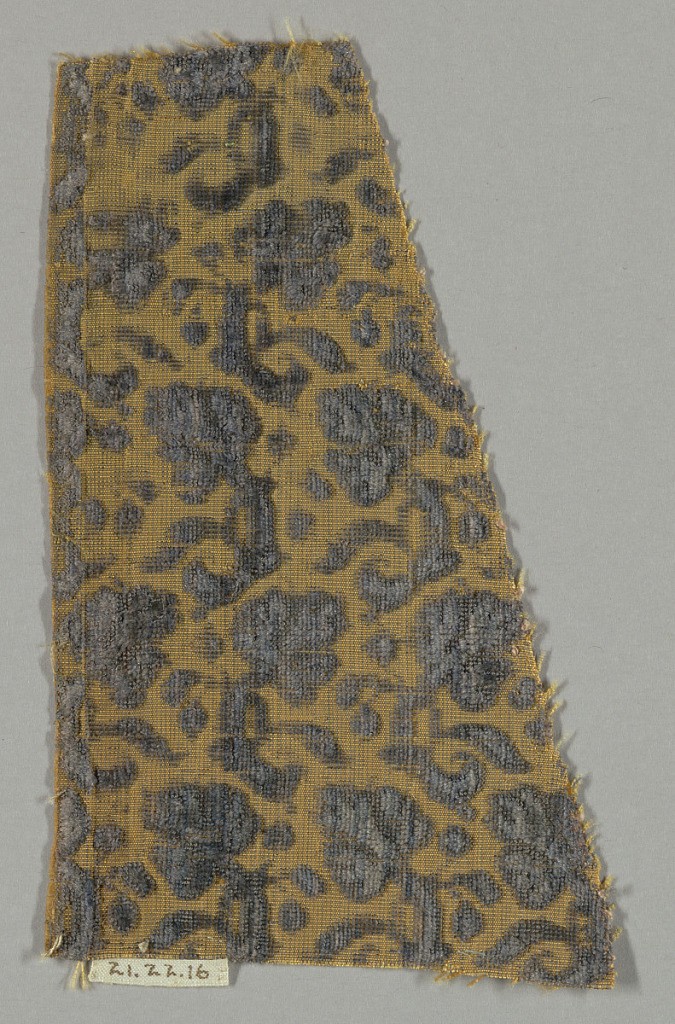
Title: Fragment
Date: late 16th century
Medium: silk Technique: cut and uncut supplementary warp pile (velvet)
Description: Fragment of blue cut and uncut velvet on tan silk ground. Design of tiny flowering branches. Alternate horizontal rows pointing right and left.